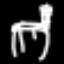
Label: chair